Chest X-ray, PA view. Patient: 26 years old, sex F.
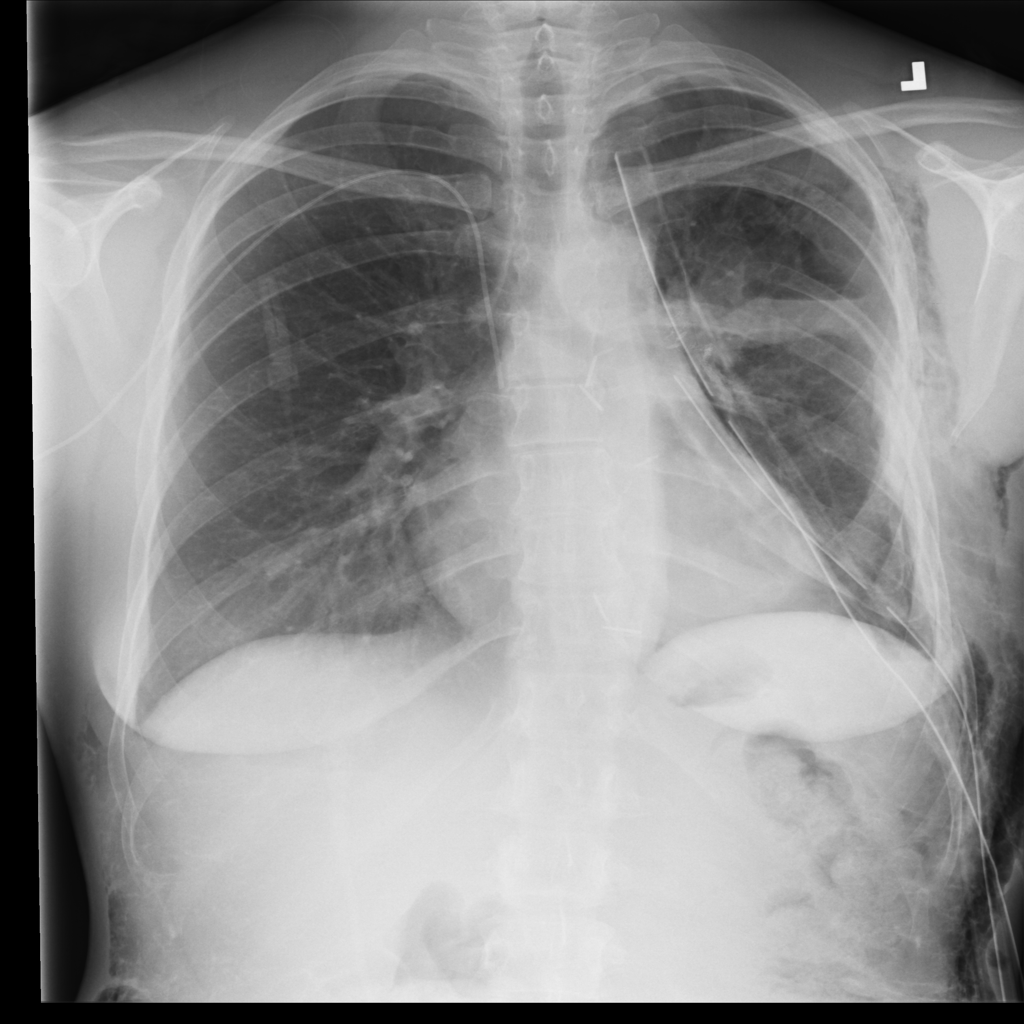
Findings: Emphysema